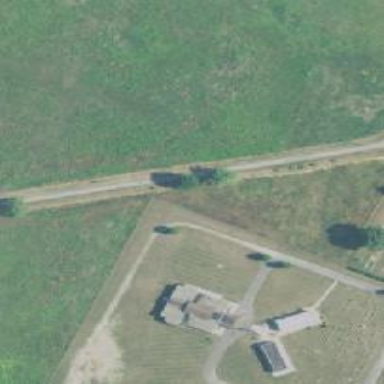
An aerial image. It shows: Driveway leading to service road.